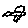
Label: bird